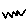
Label: zigzag